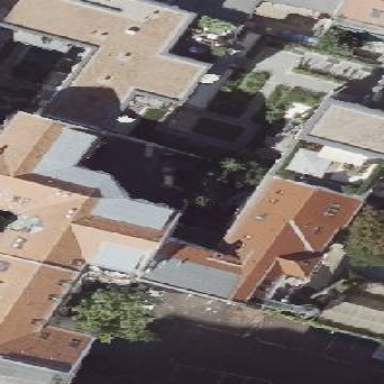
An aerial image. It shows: Building consisting of apartments.